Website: home-depot
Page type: customer-info-address
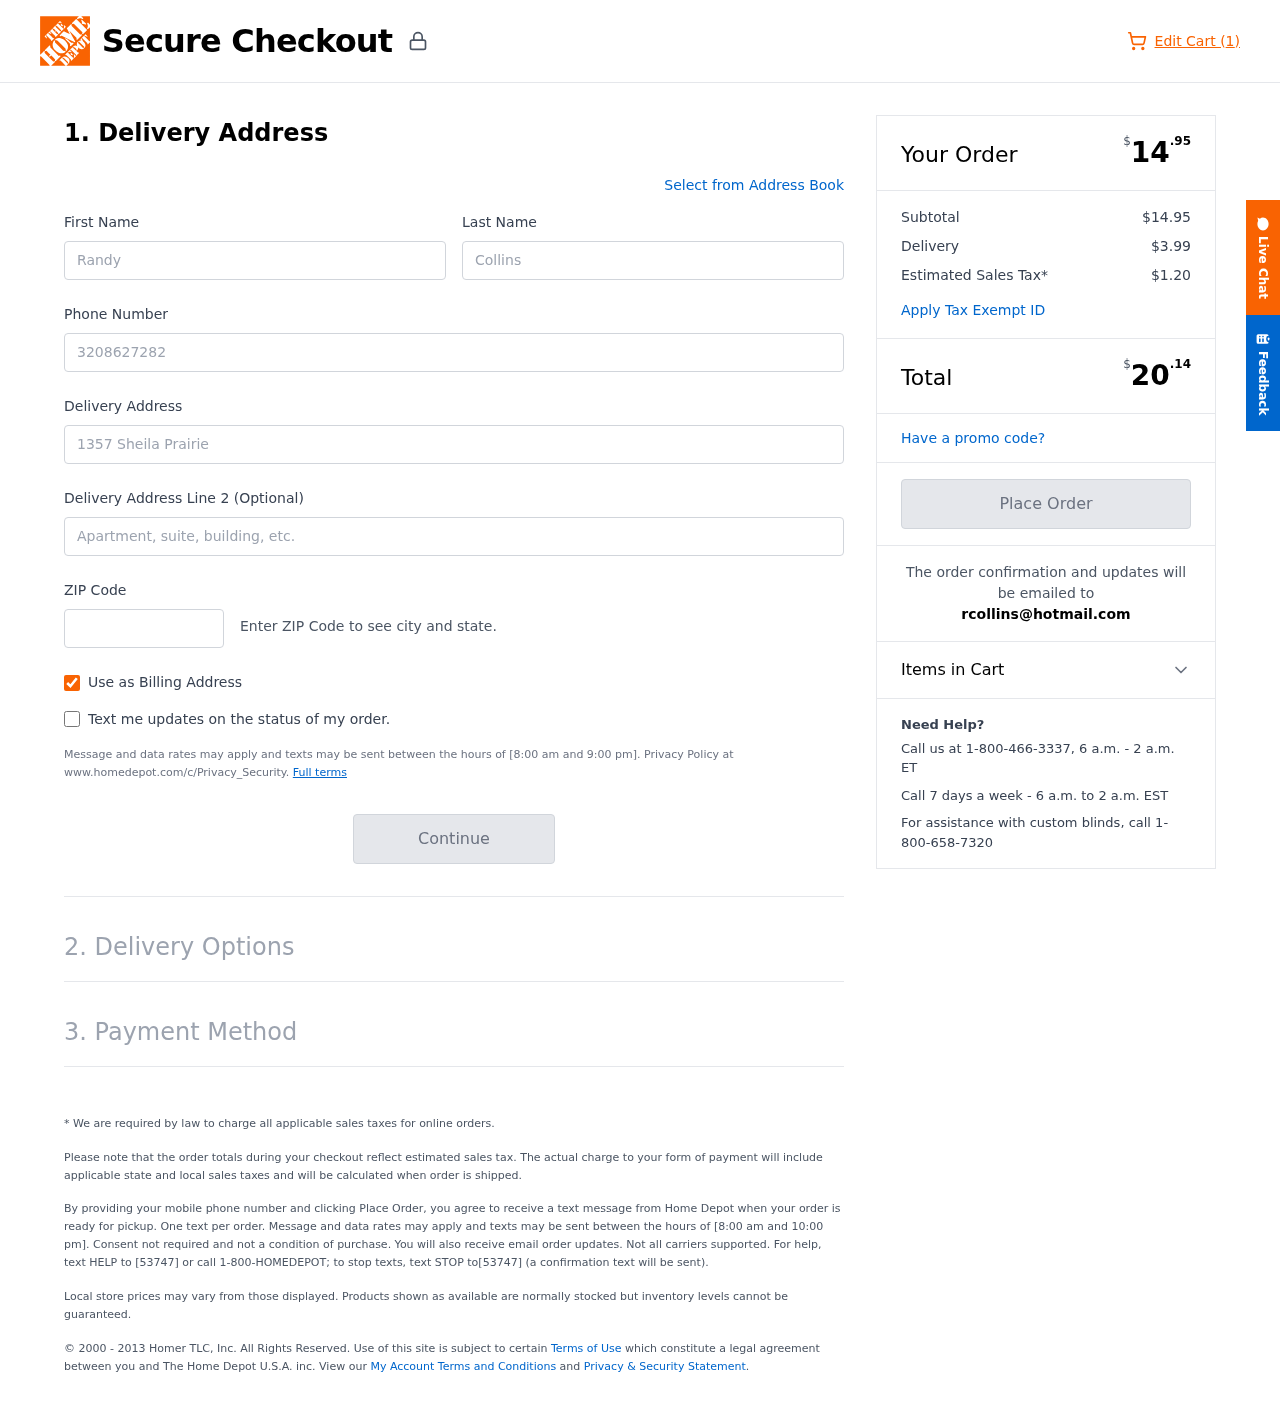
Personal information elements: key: PII_EMAIL
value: rcollins@hotmail.com
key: PII_FIRSTNAME
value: Randy
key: PII_LASTNAME
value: Collins
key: PII_PHONE
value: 3208627282
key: PII_POSTCODE
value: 63136
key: PII_STREET
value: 1357 Sheila Prairie
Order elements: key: ORDER_NUM_ITEMS
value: Edit Cart (1)
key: ORDER_SUBTOTAL_HEADER
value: $14.95
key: ORDER_SUBTOTAL
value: $14.95
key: ORDER_SHIPPING_COST
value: $3.99
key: ORDER_TAX
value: $1.20
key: ORDER_TOTAL2
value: $20.14